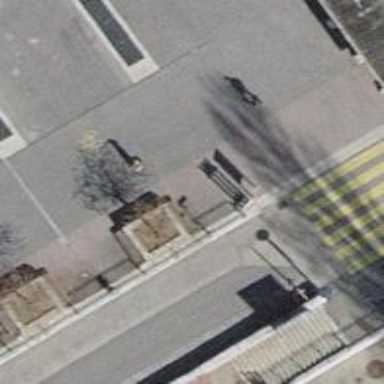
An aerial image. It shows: Brown bench.